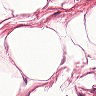
Metastatic tissue present: no